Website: bh-photo
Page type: receipt
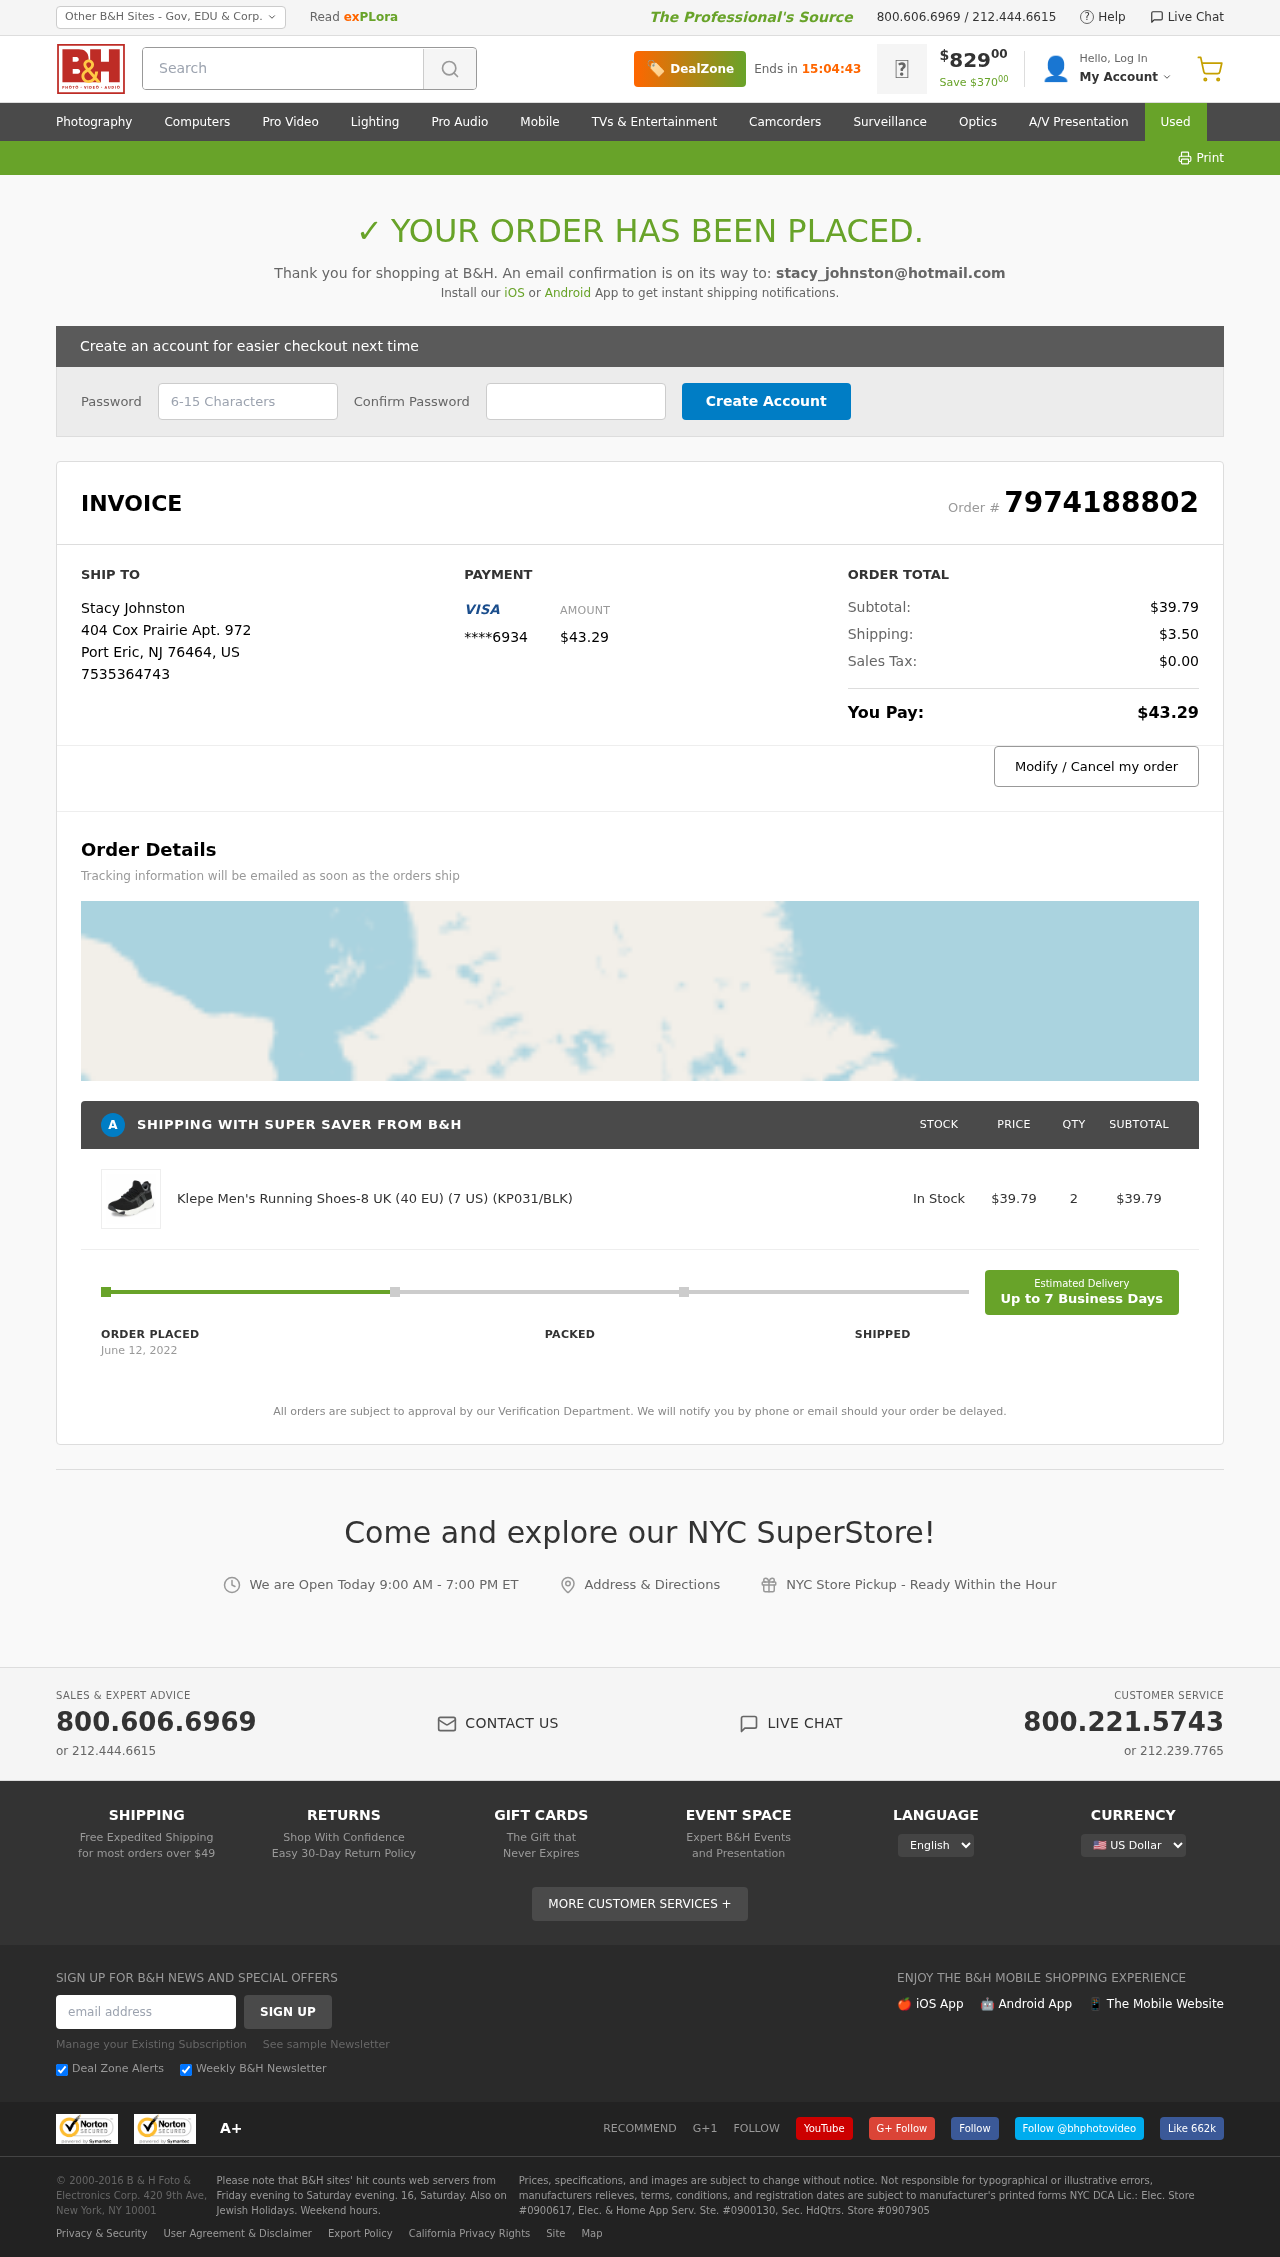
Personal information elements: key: PII_CARD_LAST4
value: ****6934
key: PII_CITY
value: Port Eric
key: PII_COUNTRY_CODE
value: US
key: PII_EMAIL
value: stacy_johnston@hotmail.com
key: PII_FULLNAME
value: Stacy Johnston
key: PII_PHONE
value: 7535364743
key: PII_POSTCODE
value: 76464
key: PII_STATE_ABBR
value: NJ
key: PII_STREET
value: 404 Cox Prairie Apt. 972
Product elements: key: PRODUCT1_NAME
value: Klepe Men's Running Shoes-8 UK (40 EU) (7 US) (KP031/BLK)
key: PRODUCT1_PRICE
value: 39.79
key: PRODUCT1_QUANTITY
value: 2
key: PRODUCT1_SUBTOTAL
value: $39.79
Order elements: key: ORDER_ID
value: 7974188802
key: ORDER_TOTAL
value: $43.29
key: ORDER_SUBTOTAL
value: $39.79
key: ORDER_SHIPPING_COST
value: $3.50
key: ORDER_TAX
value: $0.00
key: ORDER_DATE
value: June 12, 2022
Search elements: key: HEADER_SEARCH
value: Search